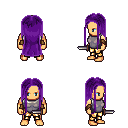
a pixel art fantasy rpg character, male body template, human, tanned skin, steel chest armor, gold greaves, purple extra-long hairstyle, leather bracers, dagger, four views (front, back, left, right), 2x2 character sprite sheet, small pixel art, hard edges, no anti-aliasing